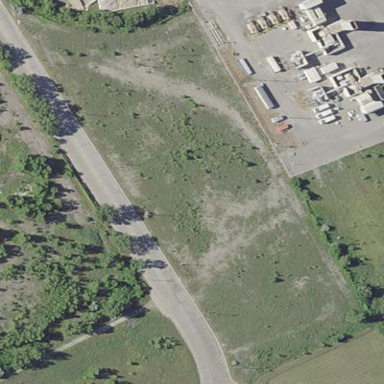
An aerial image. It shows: Brownfield site.